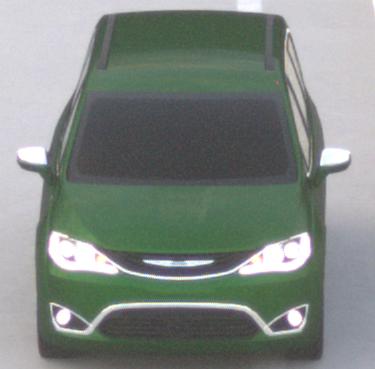
Make: Chrysler
Model: Pacifica
Detailed model: -
Model produced from: 2016
Model produced until: 2020
Doors: 5
Color: green
Road condition: dry road
Daytime: sunrise or sunset
Contrast: low contrast